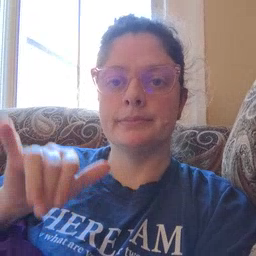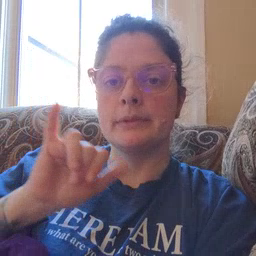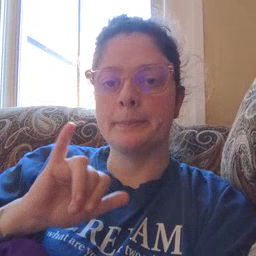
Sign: same